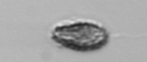
Label: Pseudochattonella_farcimen